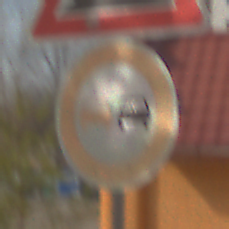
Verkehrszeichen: Ueberholverbot
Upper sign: Steigung10
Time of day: MorningAfternoon
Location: Outdoor (Urban)
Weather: PartlyCloudy
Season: NotSpecified
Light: Natural